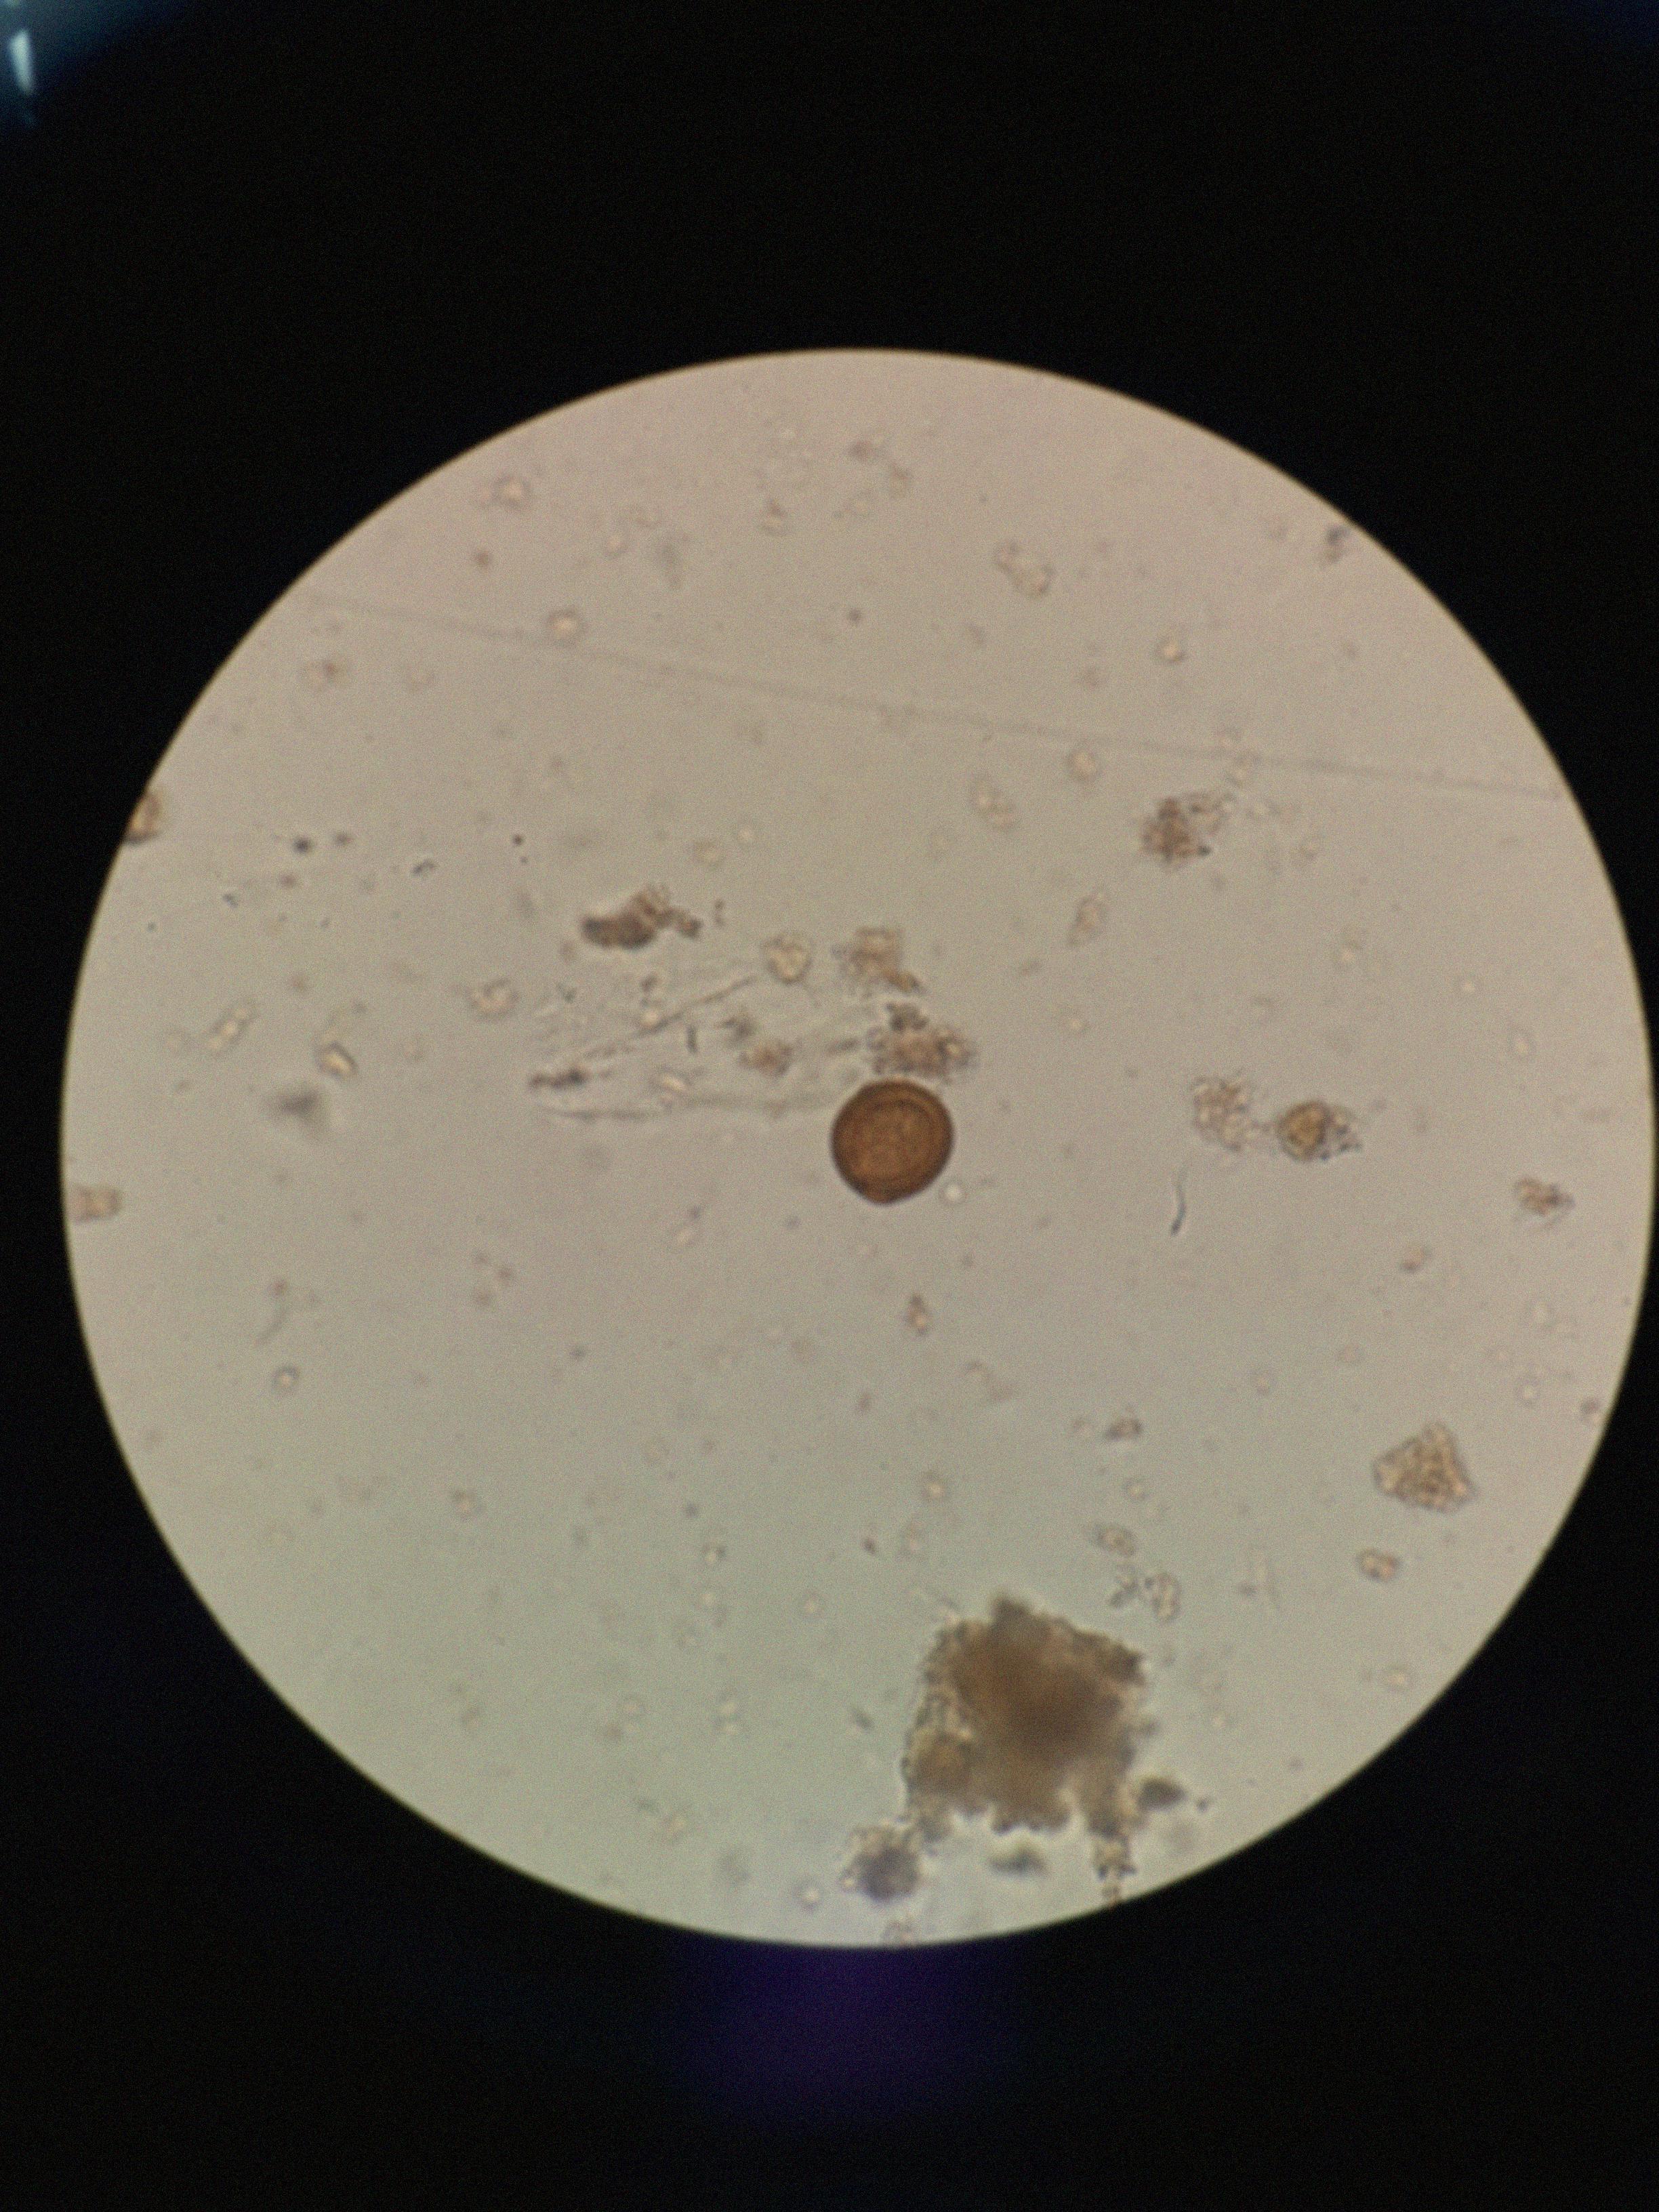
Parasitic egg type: Taenia spp. egg